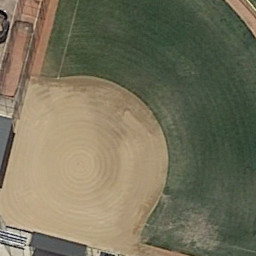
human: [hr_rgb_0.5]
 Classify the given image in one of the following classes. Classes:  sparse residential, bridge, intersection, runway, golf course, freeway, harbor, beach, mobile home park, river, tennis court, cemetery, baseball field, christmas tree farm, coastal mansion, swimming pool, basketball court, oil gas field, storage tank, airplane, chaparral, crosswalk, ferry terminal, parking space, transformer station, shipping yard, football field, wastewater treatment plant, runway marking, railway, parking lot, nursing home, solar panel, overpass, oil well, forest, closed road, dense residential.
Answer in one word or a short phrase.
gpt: baseball field